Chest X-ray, AP view. Patient: 20 years old, sex F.
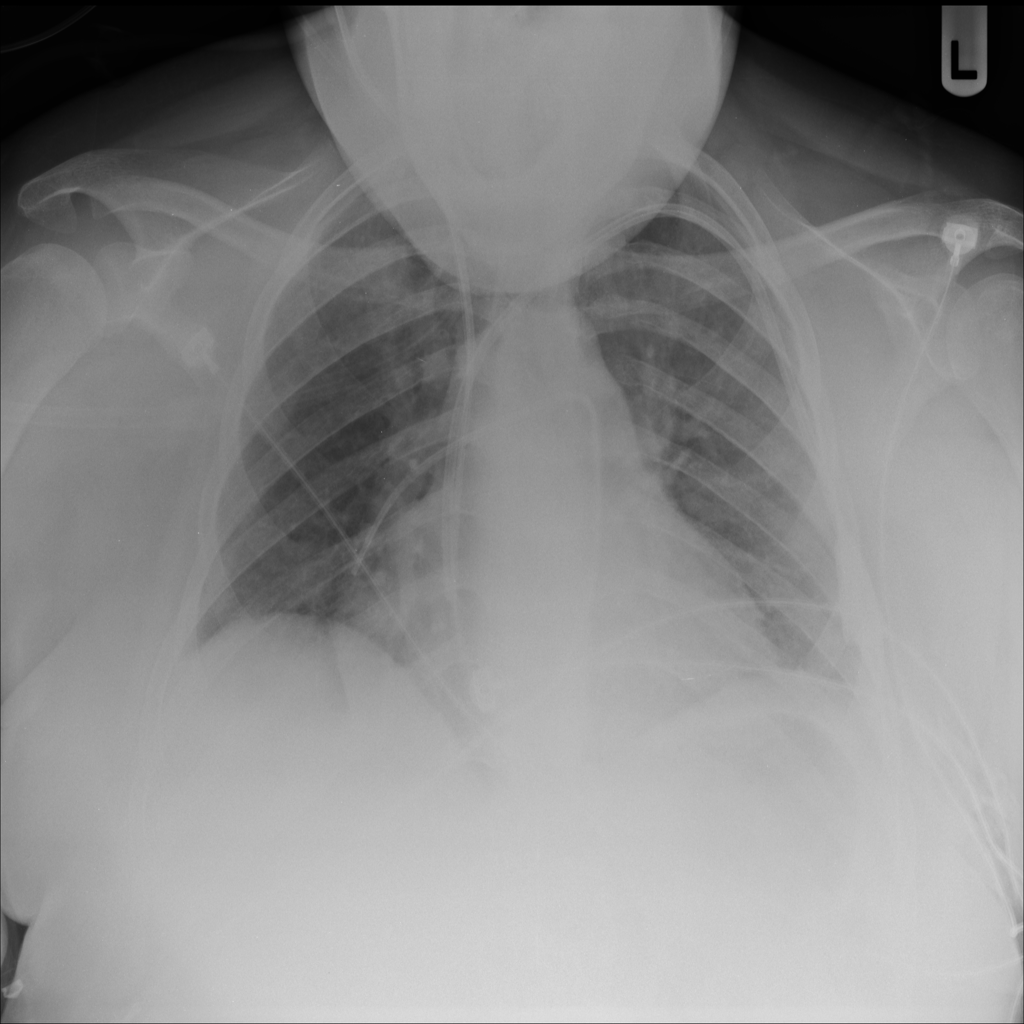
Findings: No Finding